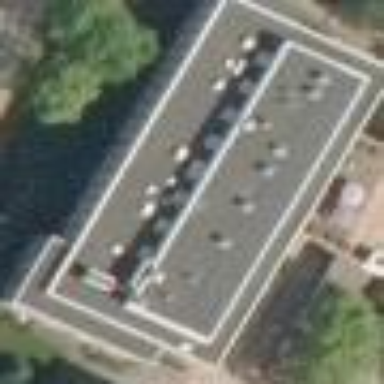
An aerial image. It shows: Gray hospital building providing healthcare services.